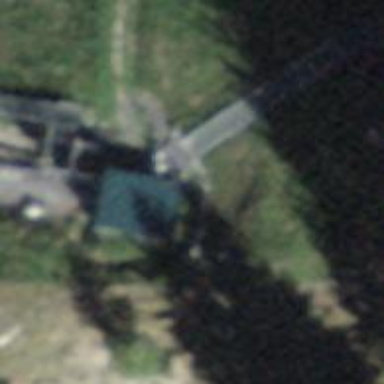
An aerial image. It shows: Funicular railway.